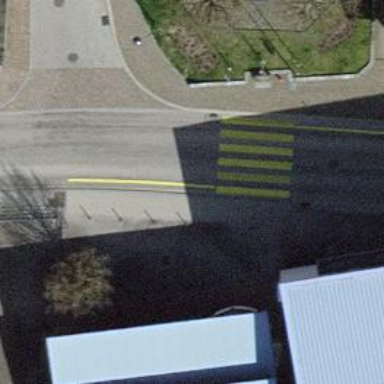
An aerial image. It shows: Marked crossing on the road.